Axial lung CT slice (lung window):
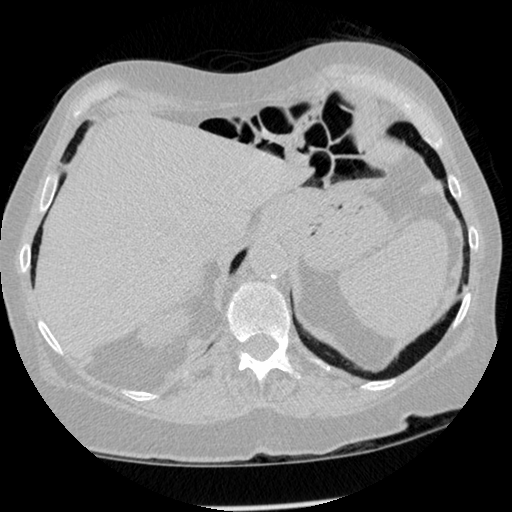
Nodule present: no